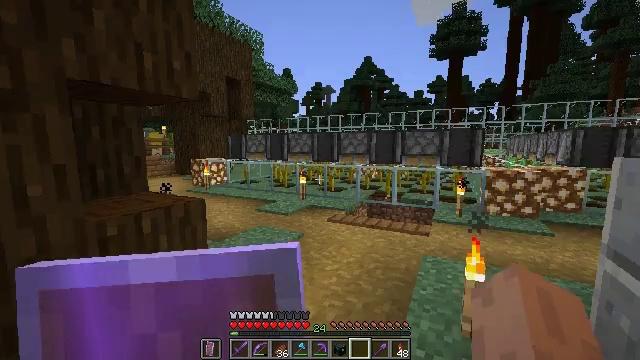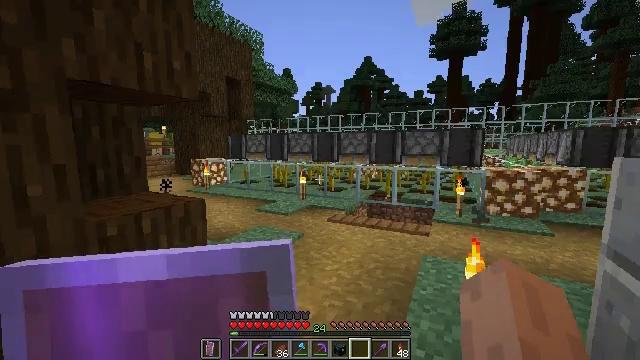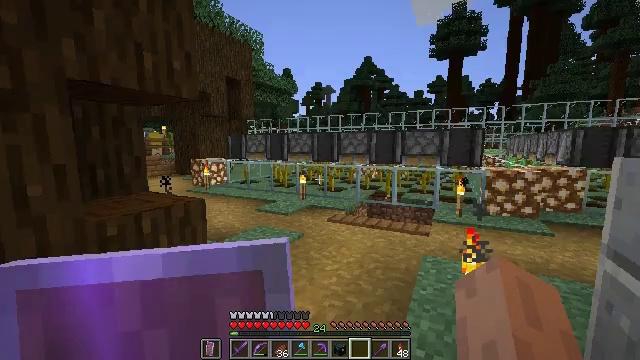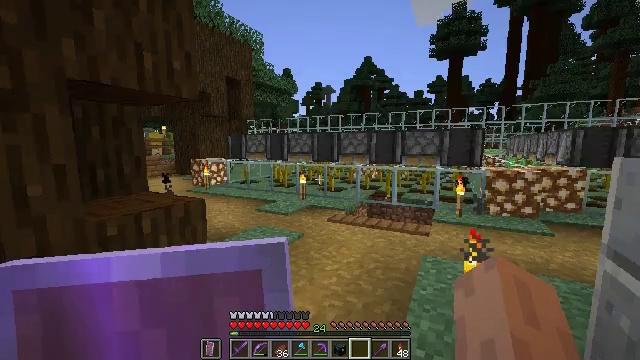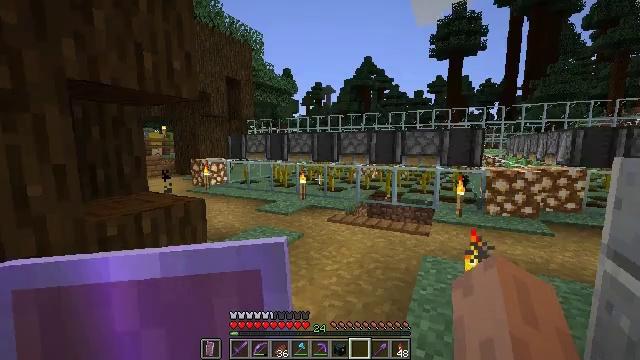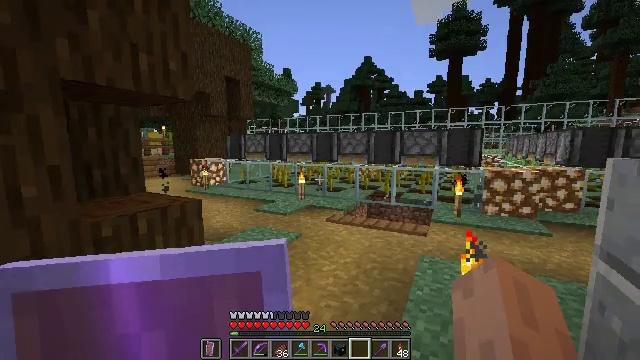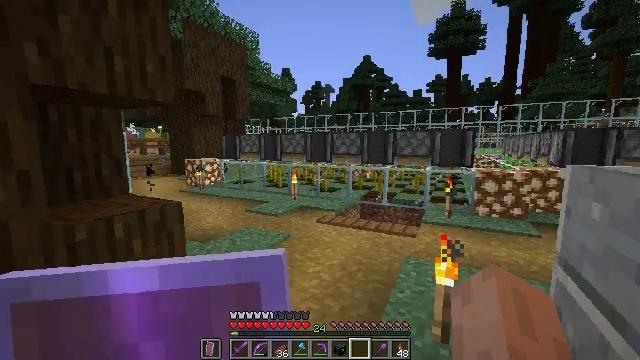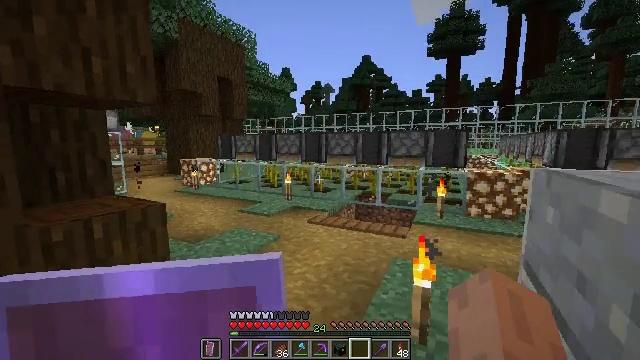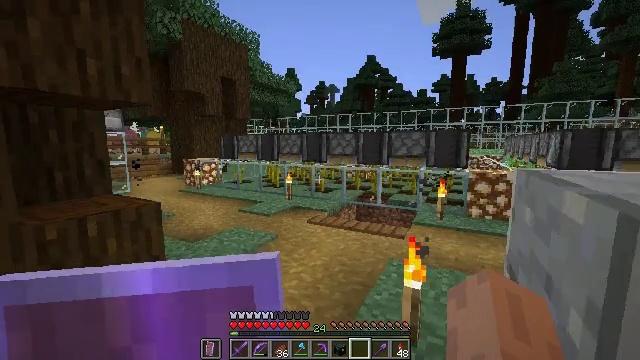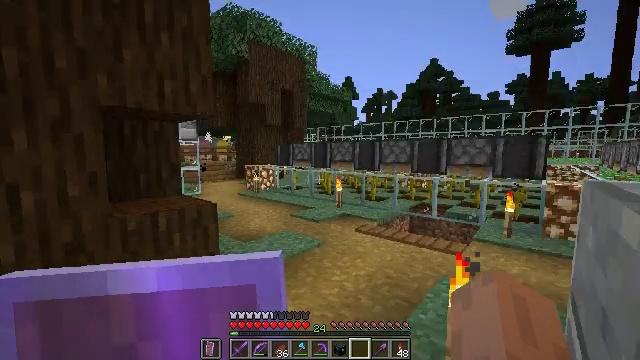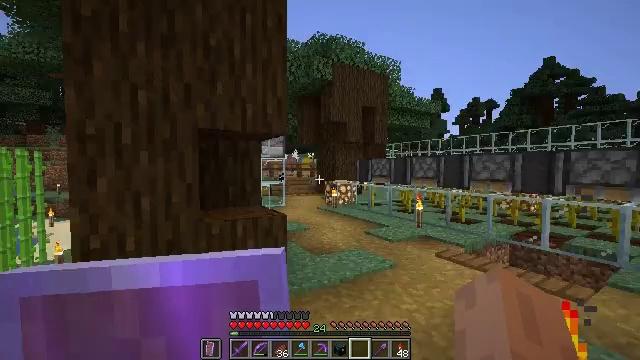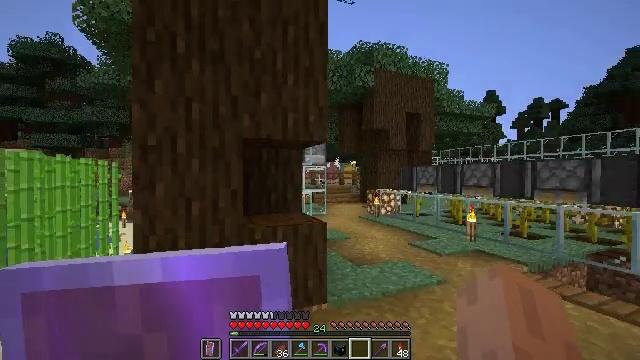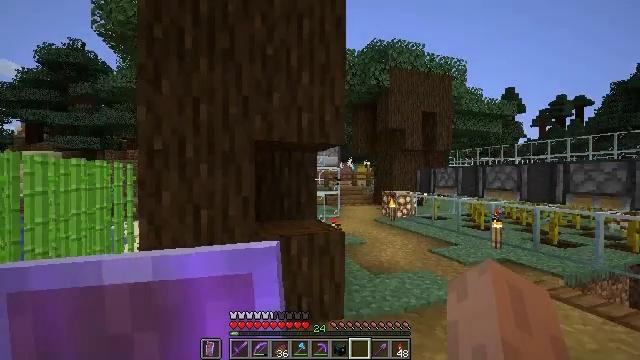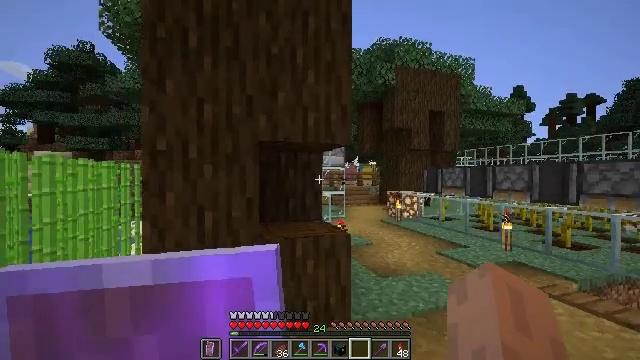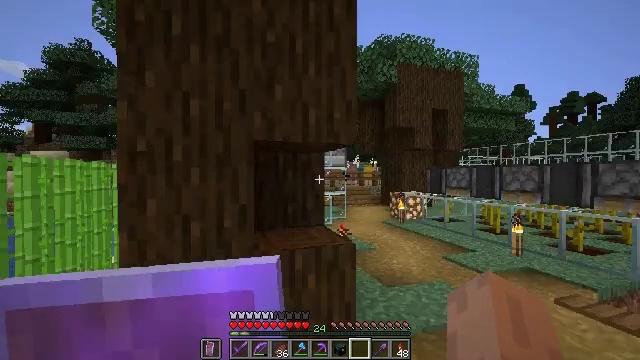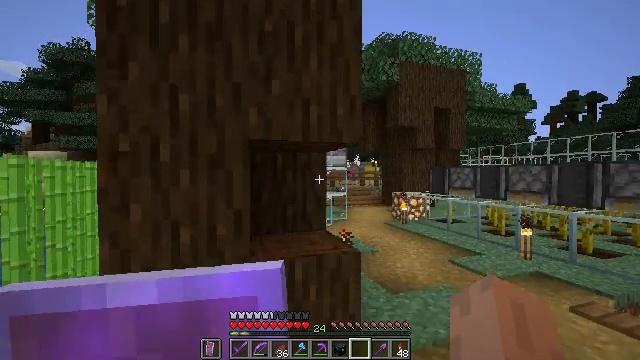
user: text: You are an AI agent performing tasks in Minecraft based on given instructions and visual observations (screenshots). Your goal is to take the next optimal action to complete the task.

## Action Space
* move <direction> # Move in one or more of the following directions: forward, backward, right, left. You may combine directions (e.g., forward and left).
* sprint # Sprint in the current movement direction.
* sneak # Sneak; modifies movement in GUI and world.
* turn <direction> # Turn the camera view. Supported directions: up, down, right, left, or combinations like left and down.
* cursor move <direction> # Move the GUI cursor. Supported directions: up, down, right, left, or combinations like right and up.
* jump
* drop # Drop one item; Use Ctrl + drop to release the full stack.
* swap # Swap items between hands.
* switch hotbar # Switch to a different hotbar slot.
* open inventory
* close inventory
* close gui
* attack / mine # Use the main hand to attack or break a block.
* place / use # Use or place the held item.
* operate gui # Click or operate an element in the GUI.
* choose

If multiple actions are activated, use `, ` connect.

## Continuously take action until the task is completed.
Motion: motion action
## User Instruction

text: Kill the sheep.
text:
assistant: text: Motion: no_op
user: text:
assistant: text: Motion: no_op
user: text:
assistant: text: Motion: no_op
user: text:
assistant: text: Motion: no_op
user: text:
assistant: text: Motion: move right
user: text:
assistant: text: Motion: move right
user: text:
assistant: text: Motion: move right
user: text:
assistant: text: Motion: move right, turn left
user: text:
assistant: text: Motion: move forward and move right, turn left and up
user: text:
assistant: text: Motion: move forward, turn left and up
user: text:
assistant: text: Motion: move forward, turn left and up
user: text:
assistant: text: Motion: move forward, turn left
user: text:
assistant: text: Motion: move forward, turn left
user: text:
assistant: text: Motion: move forward
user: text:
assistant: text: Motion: move forward
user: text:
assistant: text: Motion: move forward and move right
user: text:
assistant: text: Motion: move forward and move right
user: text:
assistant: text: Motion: move forward and move right
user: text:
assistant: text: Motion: move forward and move right
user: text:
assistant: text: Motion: move forward and move right
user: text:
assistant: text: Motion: move forward and move right
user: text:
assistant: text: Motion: move forward and move right
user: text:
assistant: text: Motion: move forward
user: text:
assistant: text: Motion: move forward
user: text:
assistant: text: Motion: move forward
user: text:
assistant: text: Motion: move forward
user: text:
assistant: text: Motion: move forward, sprint
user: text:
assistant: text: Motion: move forward, sprint
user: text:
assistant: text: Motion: move forward, sprint
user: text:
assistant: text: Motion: move forward, sprint